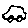
Label: car